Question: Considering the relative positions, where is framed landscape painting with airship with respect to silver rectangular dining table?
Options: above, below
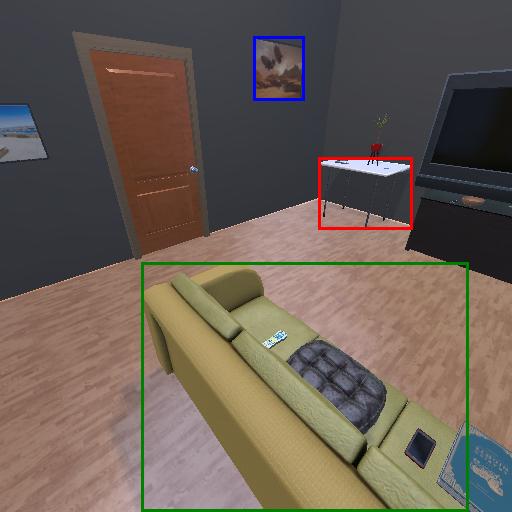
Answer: above